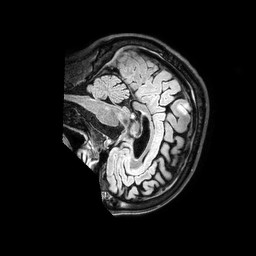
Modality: FLAIR
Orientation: sagittal
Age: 56
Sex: male
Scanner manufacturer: philips
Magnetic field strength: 3 T
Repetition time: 4.8 s
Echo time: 0.2755 s